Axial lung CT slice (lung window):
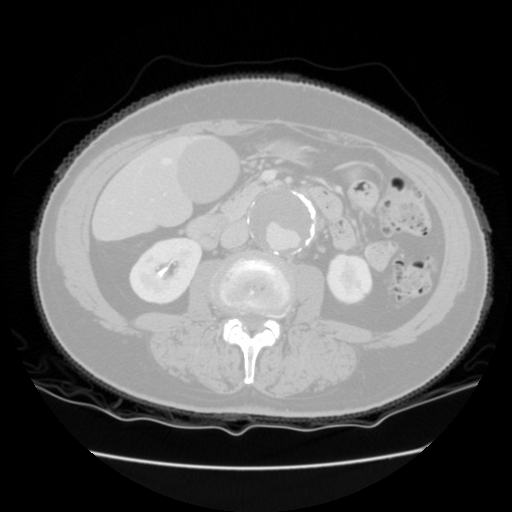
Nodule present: no